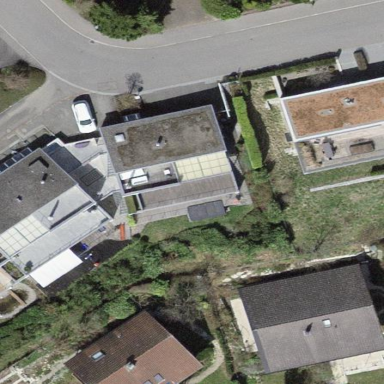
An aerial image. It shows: Residential building.